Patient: sex M, age 65
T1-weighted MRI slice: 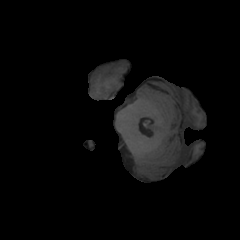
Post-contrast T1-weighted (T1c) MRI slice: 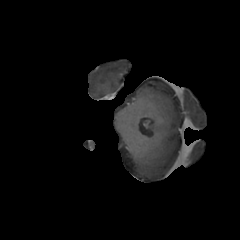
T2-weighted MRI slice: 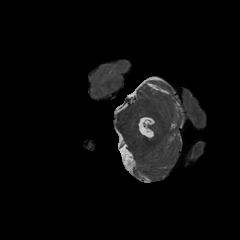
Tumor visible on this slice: no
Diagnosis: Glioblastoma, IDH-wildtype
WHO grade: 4